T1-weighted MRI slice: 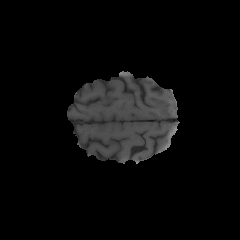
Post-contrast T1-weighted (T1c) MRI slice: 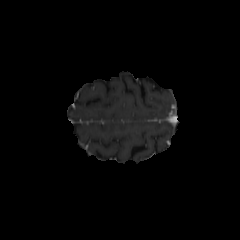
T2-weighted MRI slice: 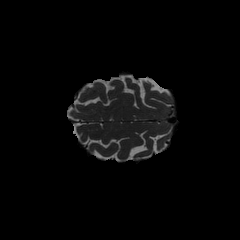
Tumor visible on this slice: no